Aerial crown-view tile of a tropical tree (Barro Colorado Island, Panama), acquired 20250414:
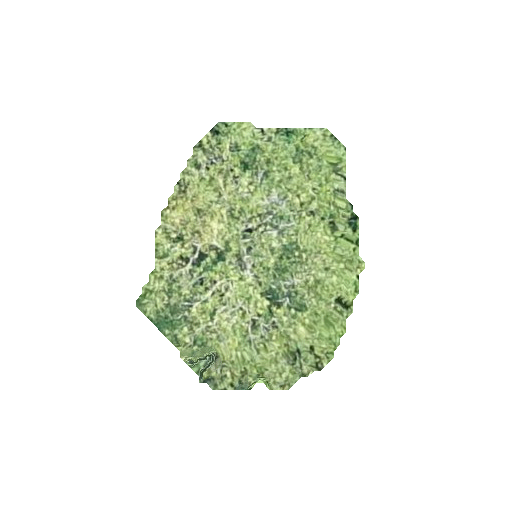
Species: Zanthoxylum panamense
GBIF accepted scientific name: Zanthoxylum panamense
Crown area: 67.199 m²